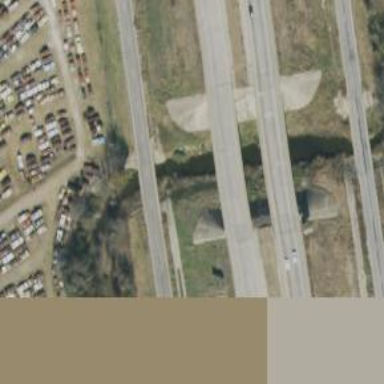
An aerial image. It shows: Tertiary road crossing over bridge with frontage road alongside.